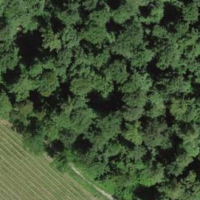
EUNIS habitat code: 41
Species observed at this site:
Linaria vulgaris